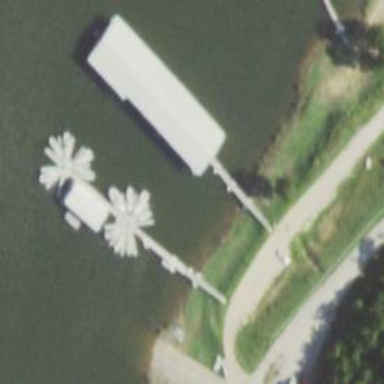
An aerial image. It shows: Man-made pier.